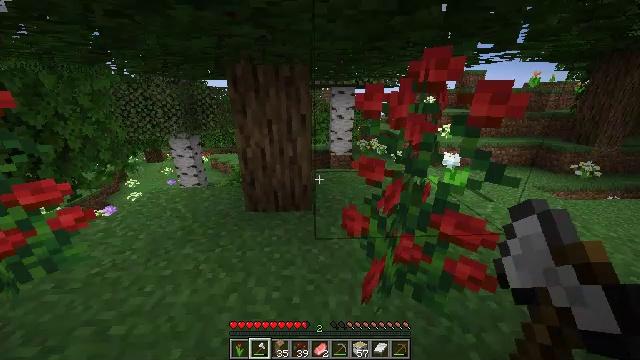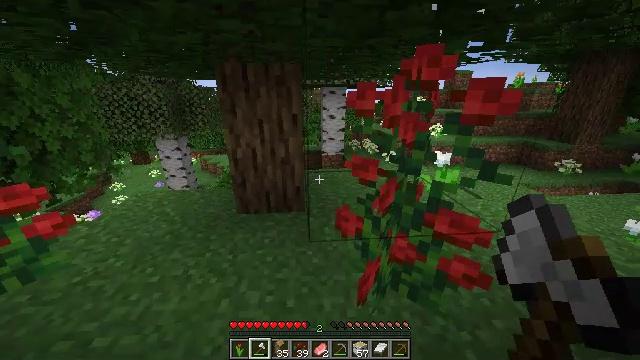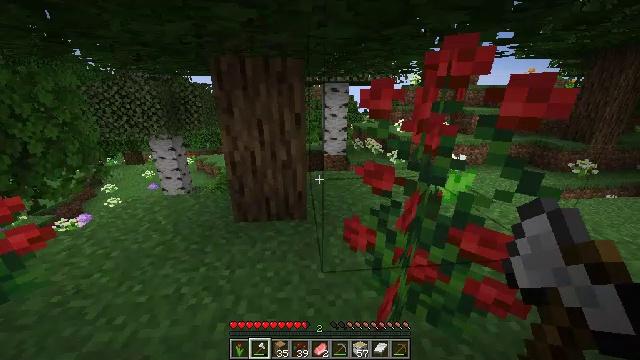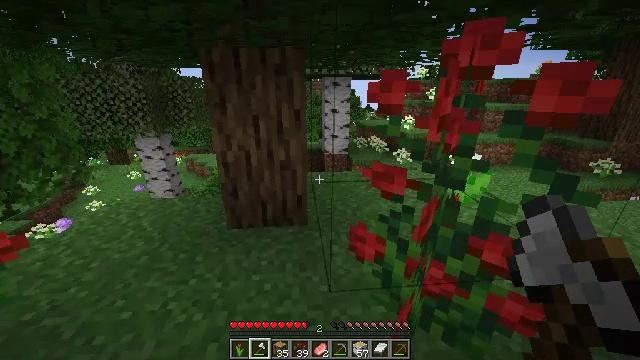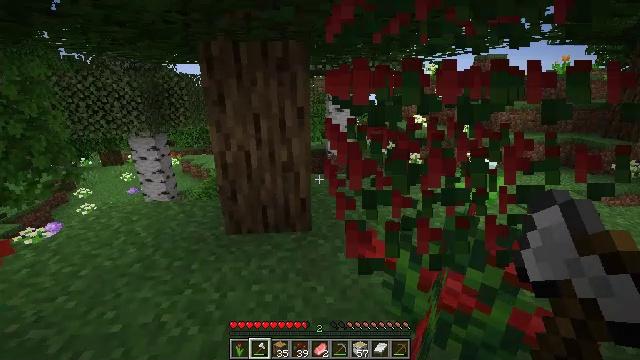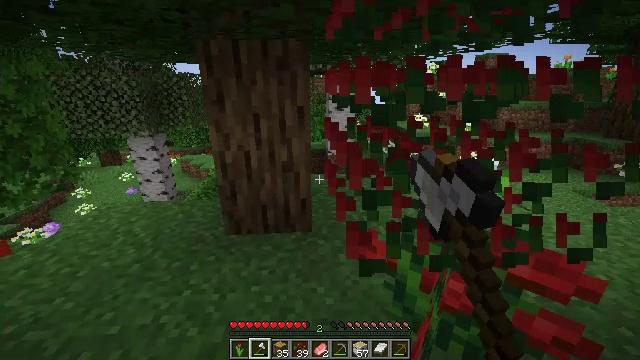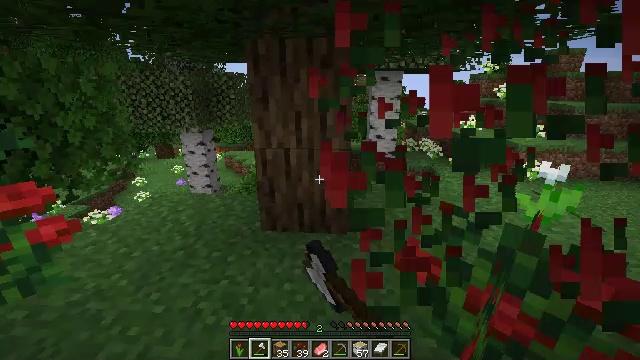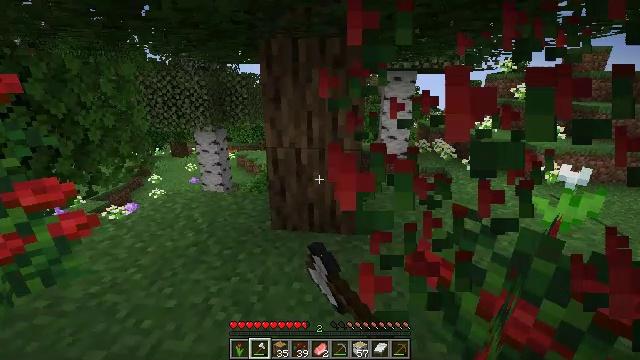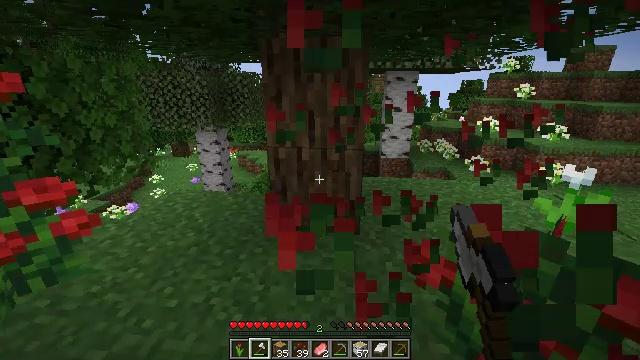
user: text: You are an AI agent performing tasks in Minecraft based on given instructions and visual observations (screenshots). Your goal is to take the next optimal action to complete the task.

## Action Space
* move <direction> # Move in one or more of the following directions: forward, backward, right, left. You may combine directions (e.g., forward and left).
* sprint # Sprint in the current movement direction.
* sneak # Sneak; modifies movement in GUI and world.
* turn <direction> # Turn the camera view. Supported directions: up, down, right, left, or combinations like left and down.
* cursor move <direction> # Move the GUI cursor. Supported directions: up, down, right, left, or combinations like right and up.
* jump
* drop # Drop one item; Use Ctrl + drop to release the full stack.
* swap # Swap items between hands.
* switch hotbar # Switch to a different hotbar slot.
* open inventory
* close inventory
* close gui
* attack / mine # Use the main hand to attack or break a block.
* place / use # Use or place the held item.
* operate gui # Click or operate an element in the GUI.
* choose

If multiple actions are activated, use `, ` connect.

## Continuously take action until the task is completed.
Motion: motion action
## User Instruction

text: Break the tall rose bush.
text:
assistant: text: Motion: turn right
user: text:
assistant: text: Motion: no_op
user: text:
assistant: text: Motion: no_op
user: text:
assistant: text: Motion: attack / mine
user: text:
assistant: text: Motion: attack / mine
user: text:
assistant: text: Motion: turn left, attack / mine
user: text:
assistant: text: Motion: turn left, attack / mine
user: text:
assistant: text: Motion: attack / mine
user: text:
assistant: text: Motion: attack / mine